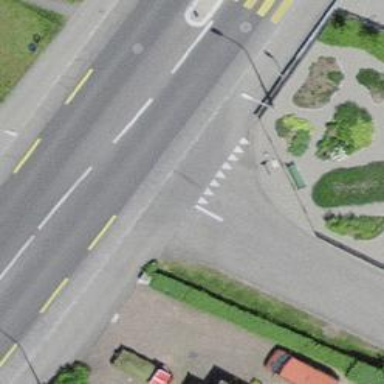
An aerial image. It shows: Road with "give way" sign.